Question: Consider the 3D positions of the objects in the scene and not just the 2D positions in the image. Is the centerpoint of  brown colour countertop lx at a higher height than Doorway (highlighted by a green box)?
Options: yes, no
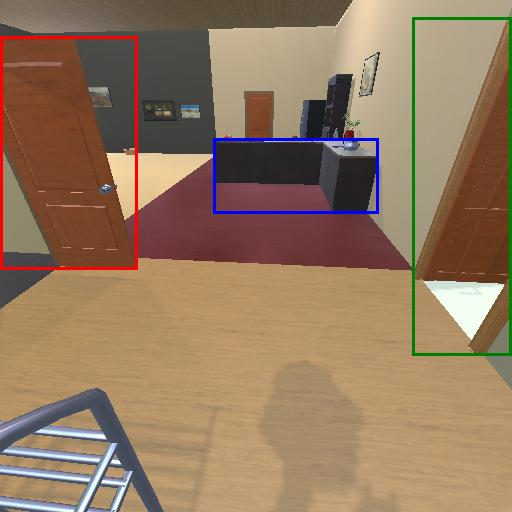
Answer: yes